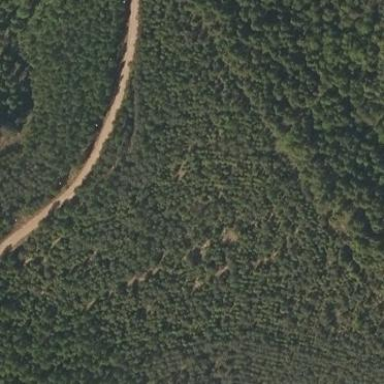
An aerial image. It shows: Woodland with evergreen needle-leaved trees.